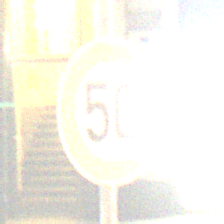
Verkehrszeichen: Geschwindigkeit50
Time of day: Night
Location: Outdoor (Urban)
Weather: Clear
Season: NotSpecified
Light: Artificial